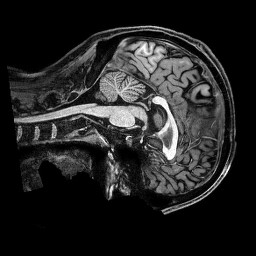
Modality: T1w
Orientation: sagittal
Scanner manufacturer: philips
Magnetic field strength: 3 T
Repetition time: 2.5 s
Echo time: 0.0057 s